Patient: sex M, age 71
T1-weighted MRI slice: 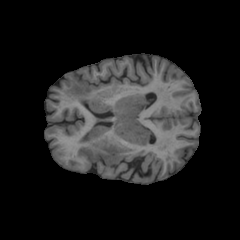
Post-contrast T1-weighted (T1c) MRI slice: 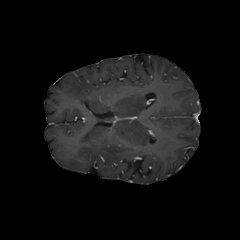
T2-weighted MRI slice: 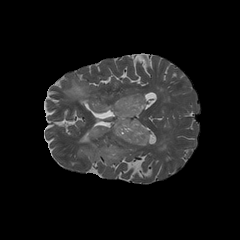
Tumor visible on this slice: yes
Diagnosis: Astrocytoma, IDH-wildtype
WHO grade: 2